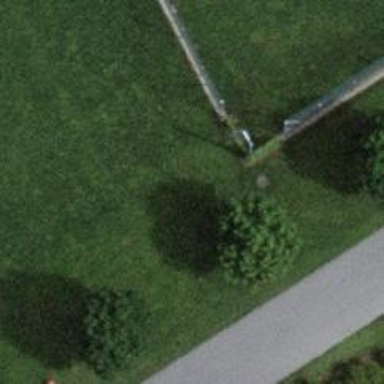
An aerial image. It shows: Metal fence as barrier.